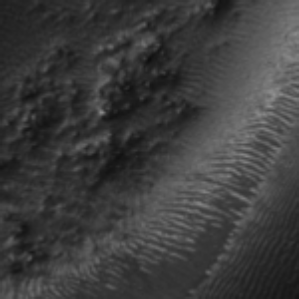
Label: frost